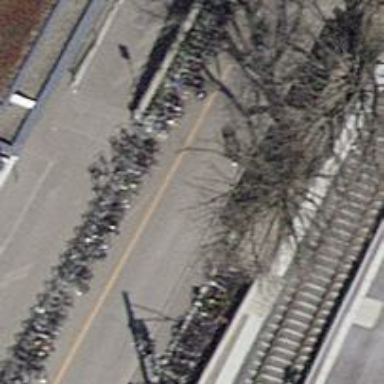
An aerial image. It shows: Two-tier bicycle parking facility.